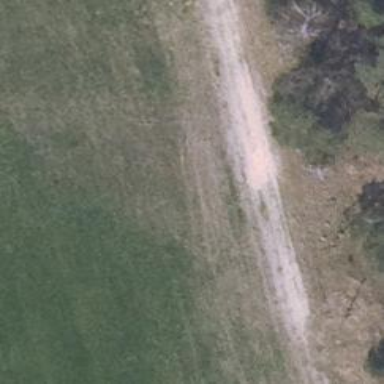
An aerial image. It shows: Sandy track with grade3 tracktype.